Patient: sex M, age 78
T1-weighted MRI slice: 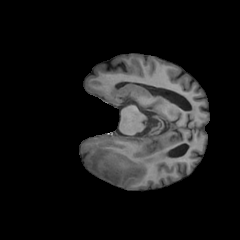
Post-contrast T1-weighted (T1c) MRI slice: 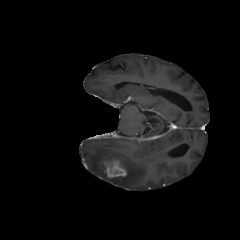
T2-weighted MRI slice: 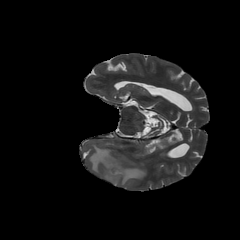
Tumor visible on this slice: yes
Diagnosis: Glioblastoma, IDH-wildtype
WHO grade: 4